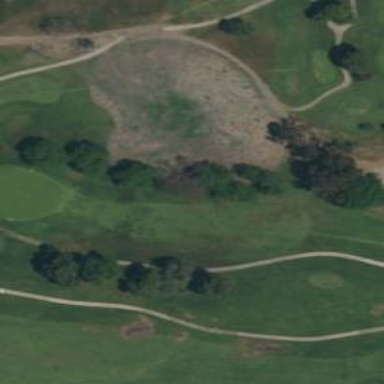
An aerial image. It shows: Golf bunker.